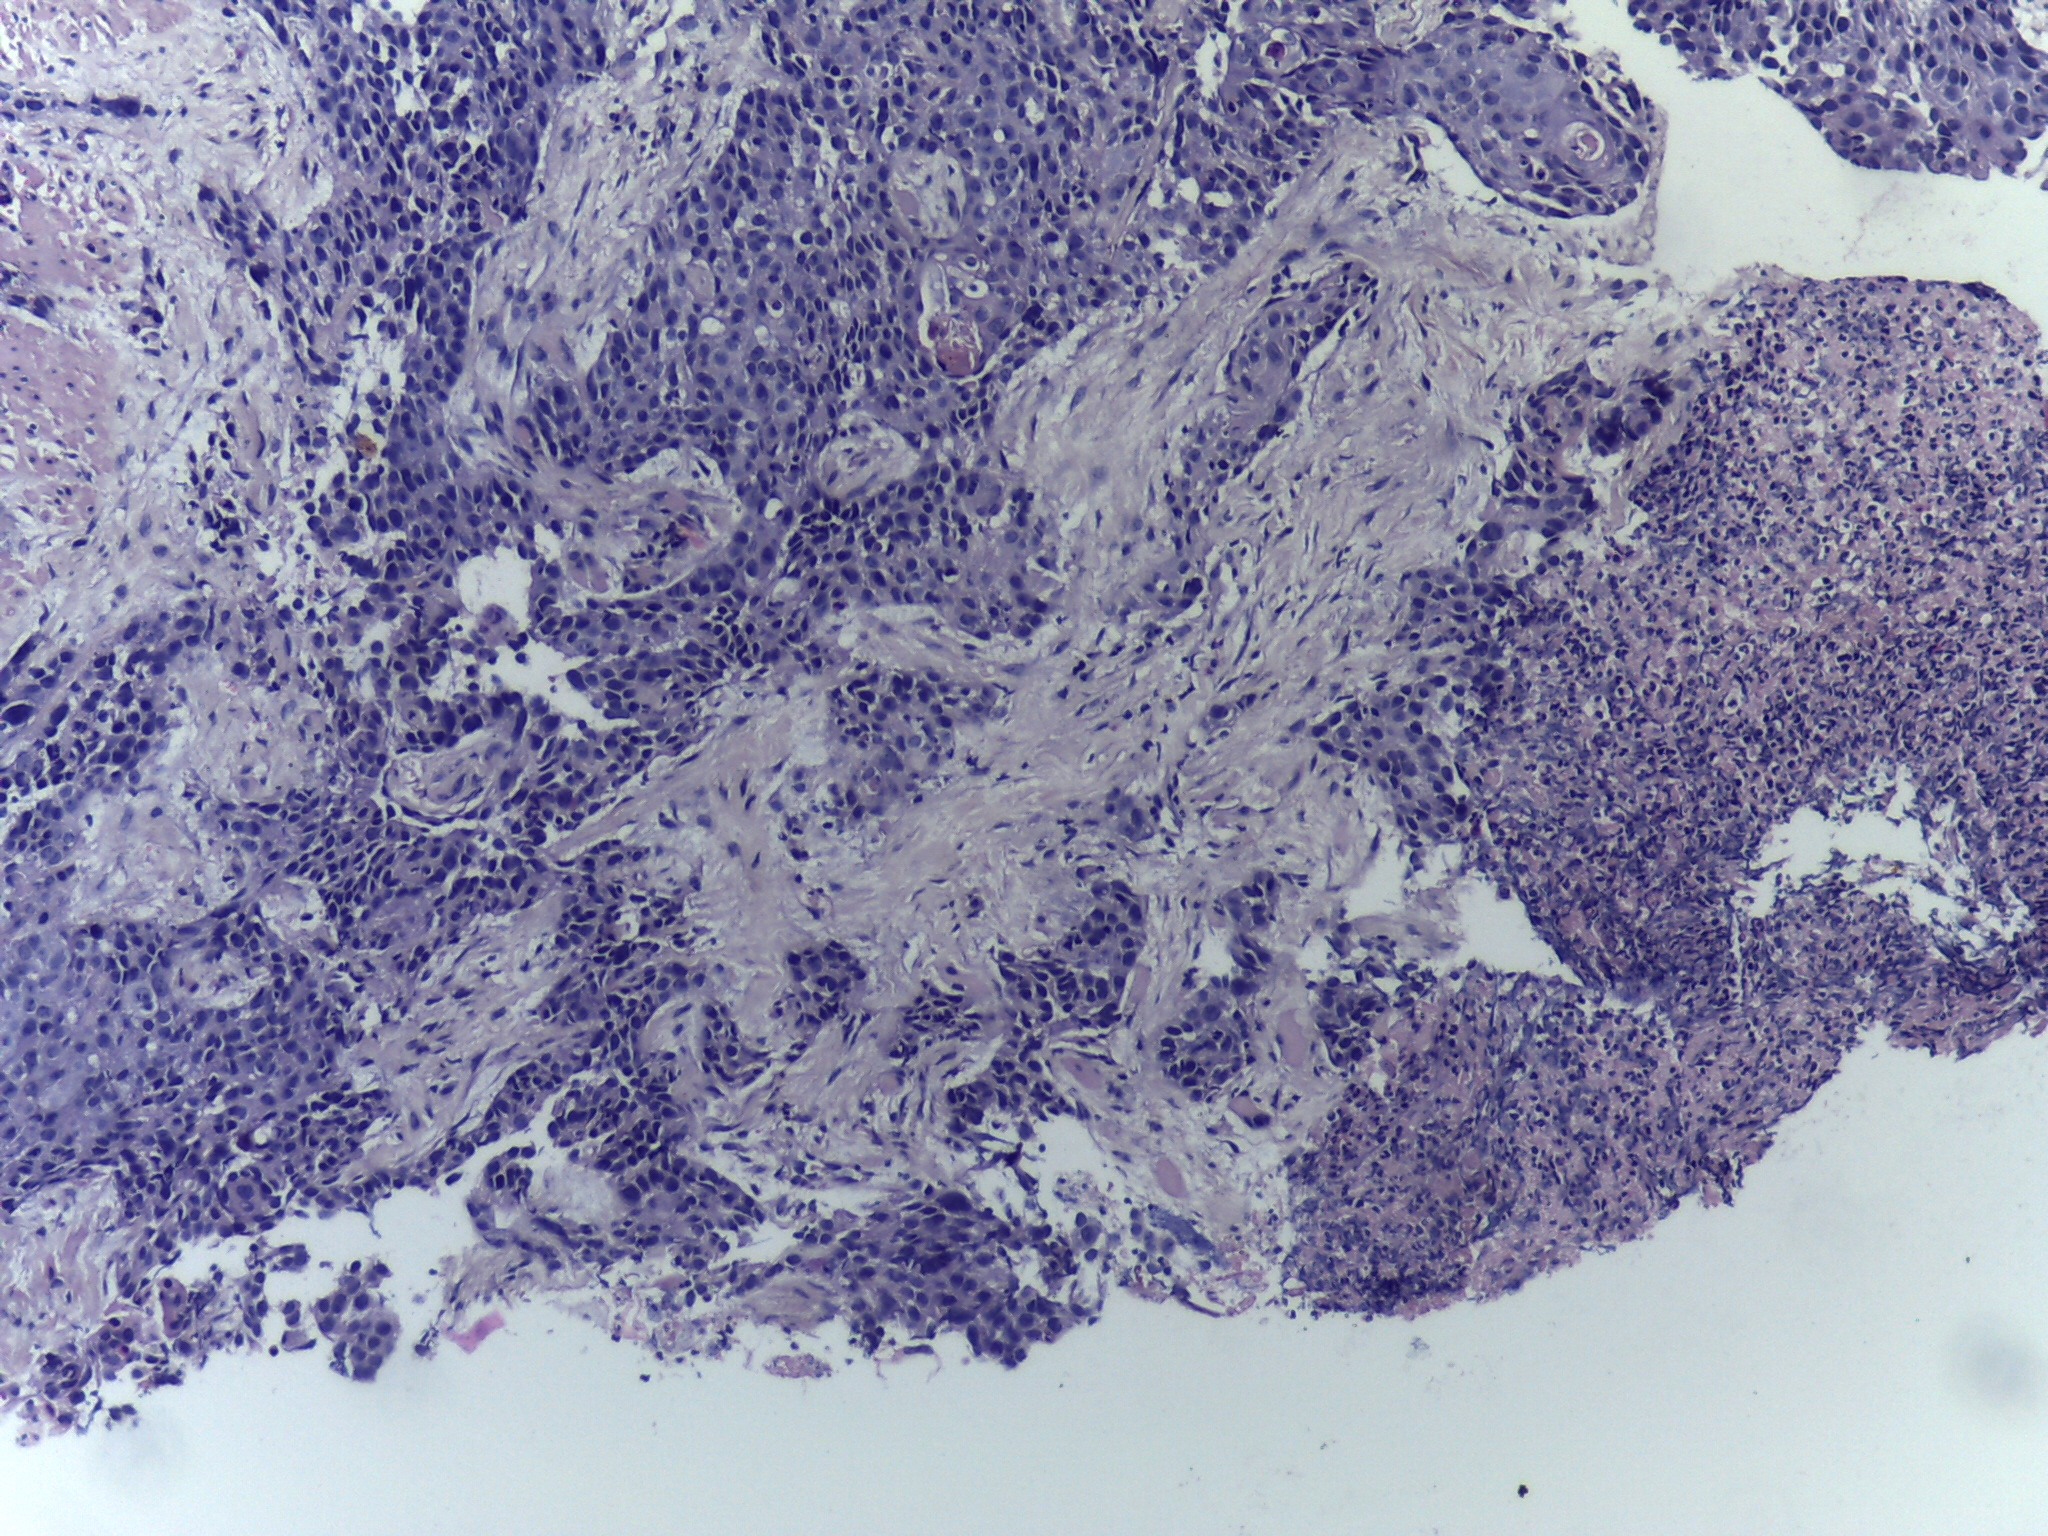
Diagnosis: OSCC